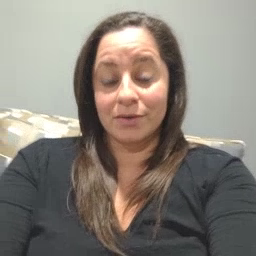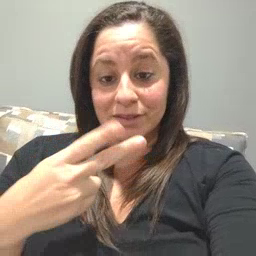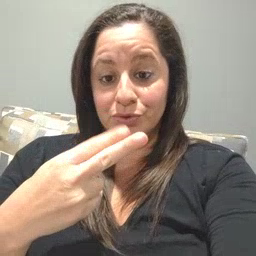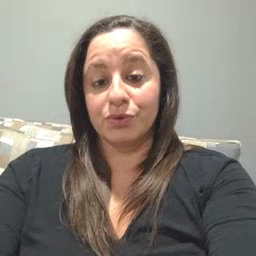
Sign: scissors